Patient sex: F
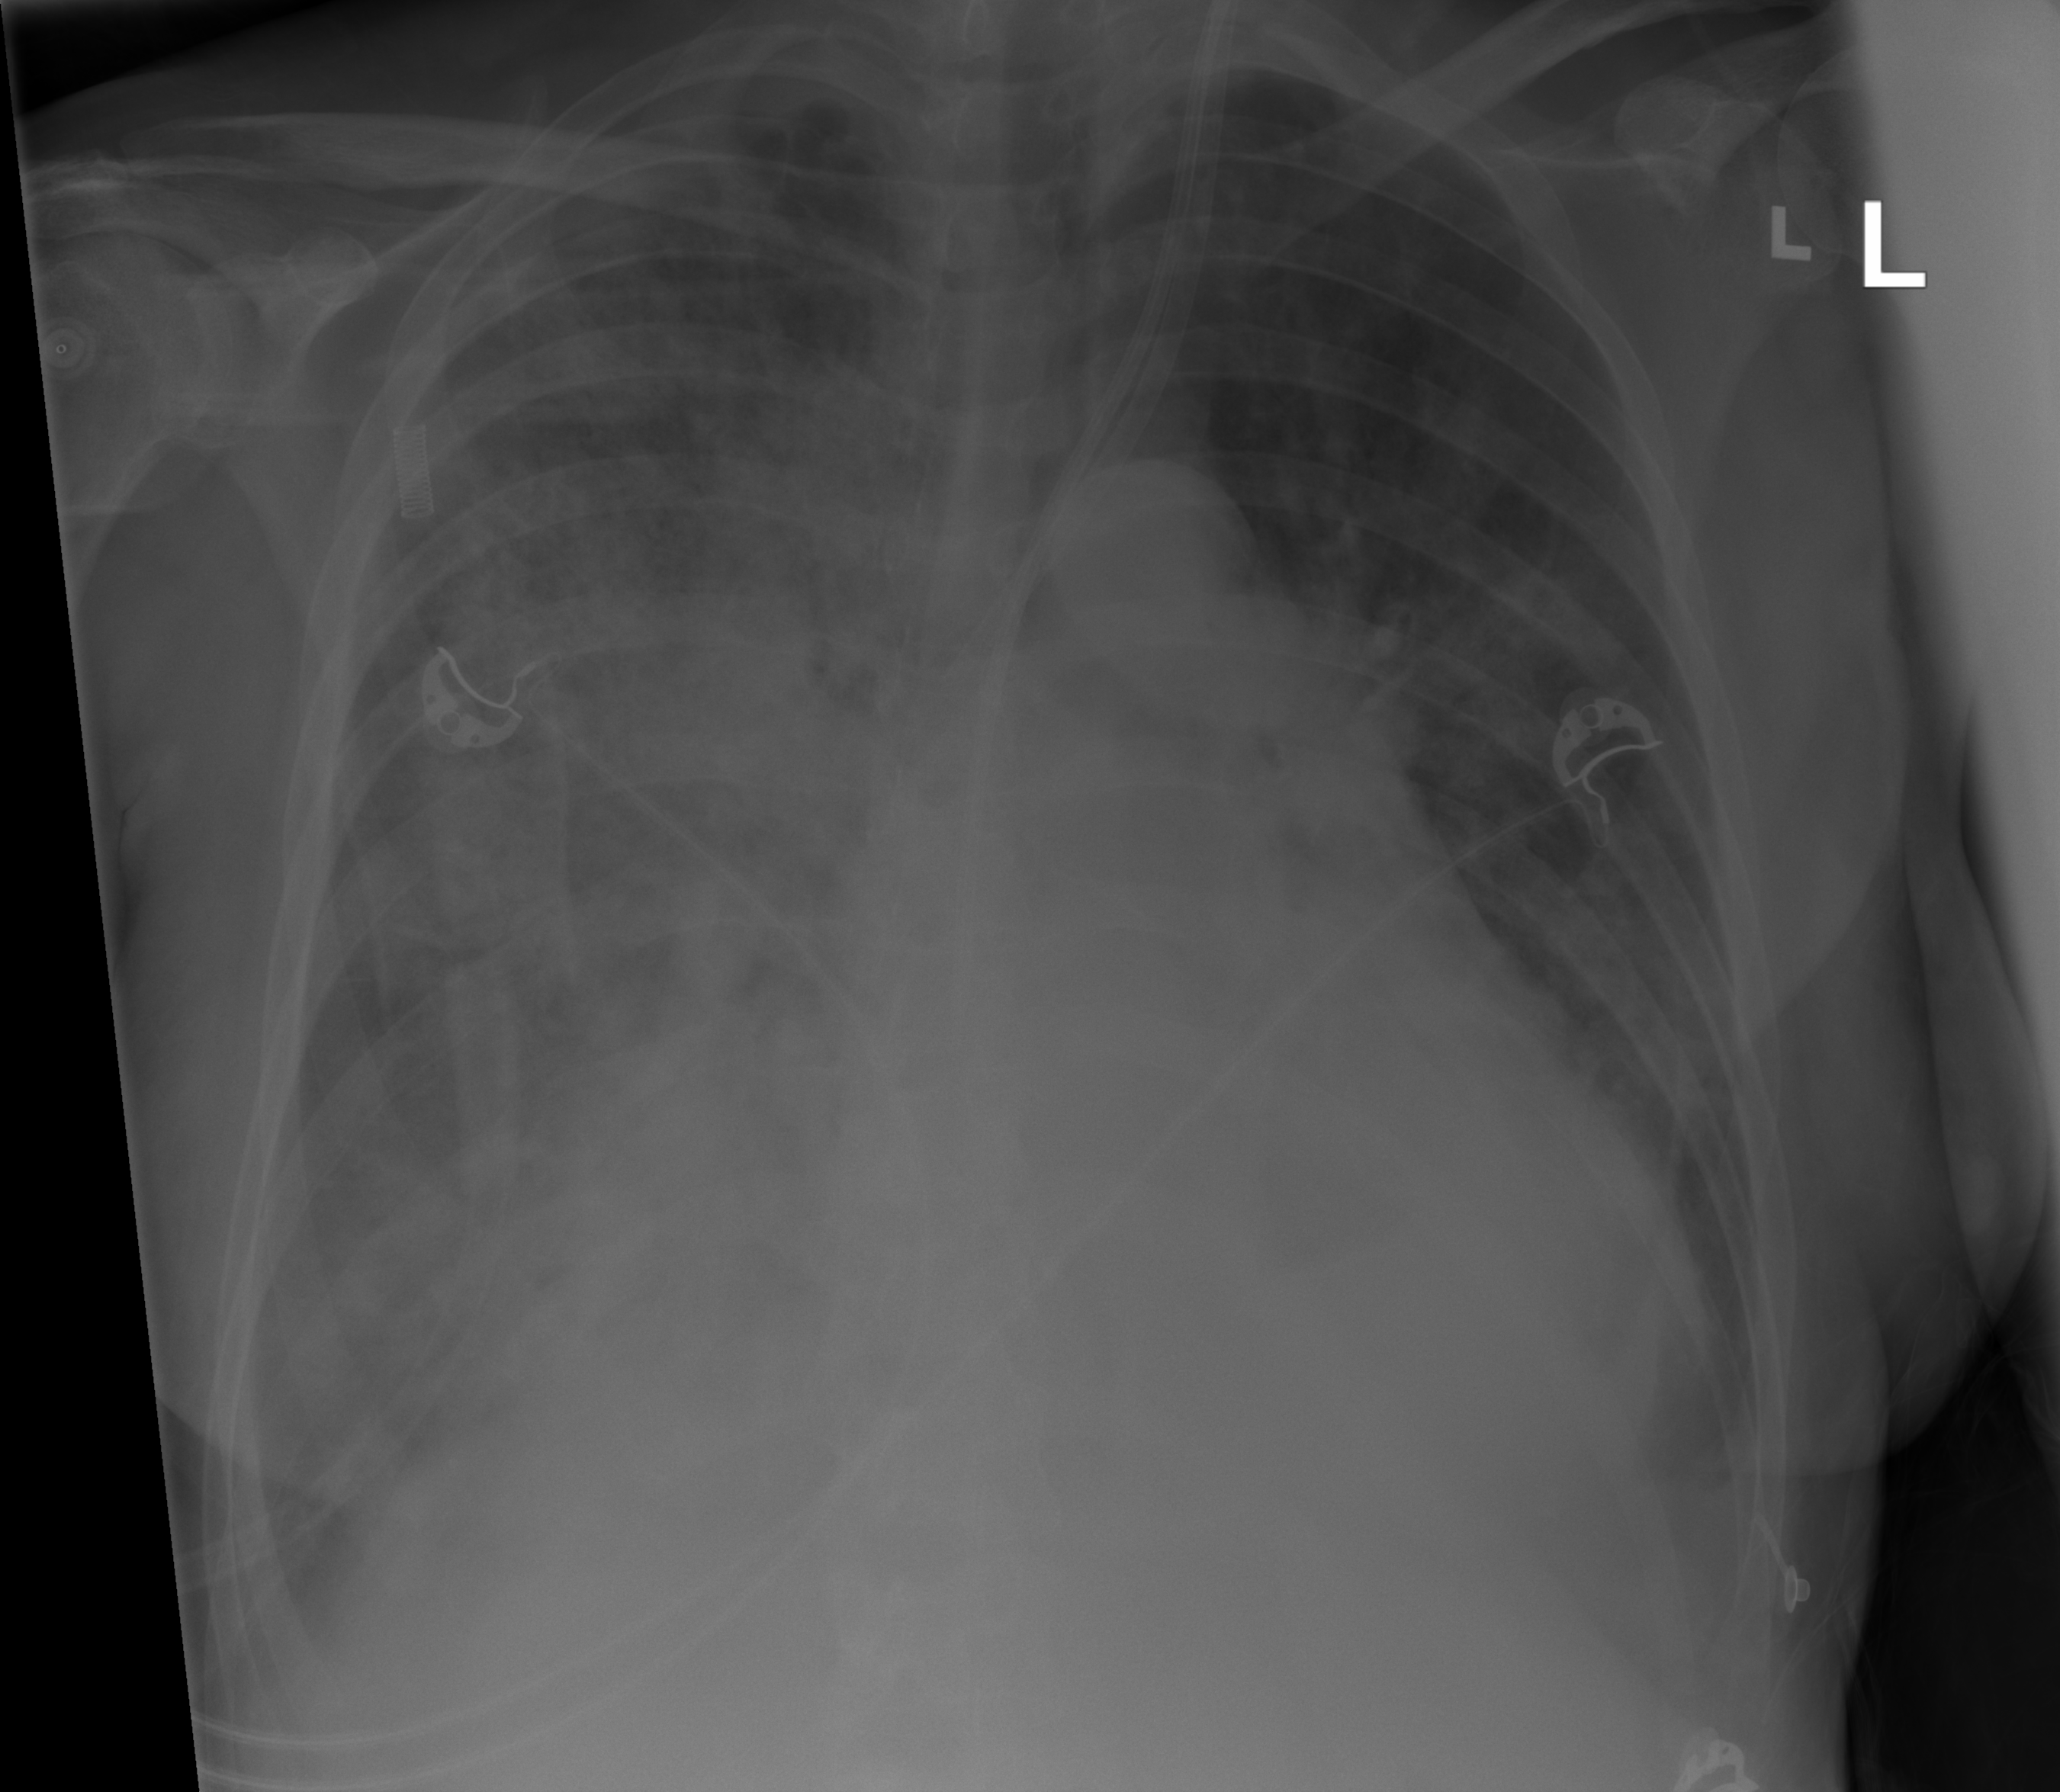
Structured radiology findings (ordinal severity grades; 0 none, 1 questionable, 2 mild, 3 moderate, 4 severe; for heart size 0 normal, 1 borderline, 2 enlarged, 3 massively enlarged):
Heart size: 0
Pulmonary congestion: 2
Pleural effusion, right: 2
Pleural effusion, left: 2
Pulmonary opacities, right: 3
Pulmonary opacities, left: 0
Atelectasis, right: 2
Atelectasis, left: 2